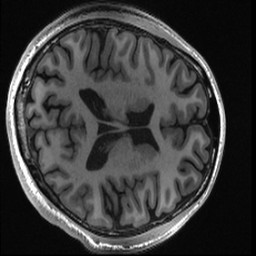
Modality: T1w
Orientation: axial
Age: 22
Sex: male